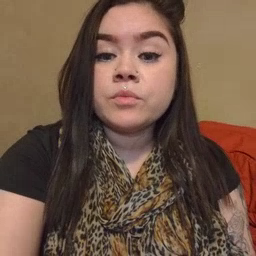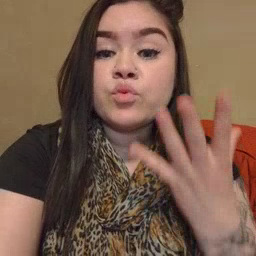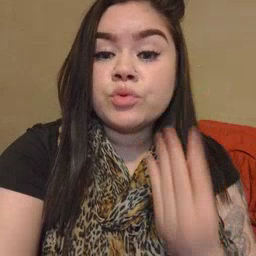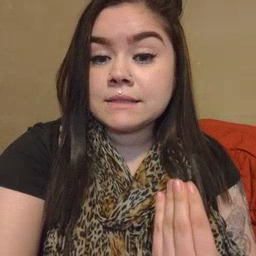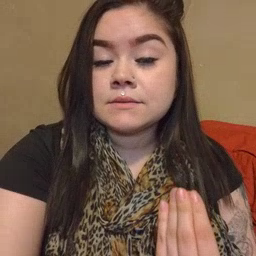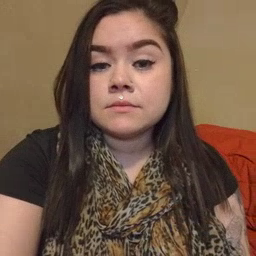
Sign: wet